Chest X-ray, AP view. Patient: 32 years old, sex F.
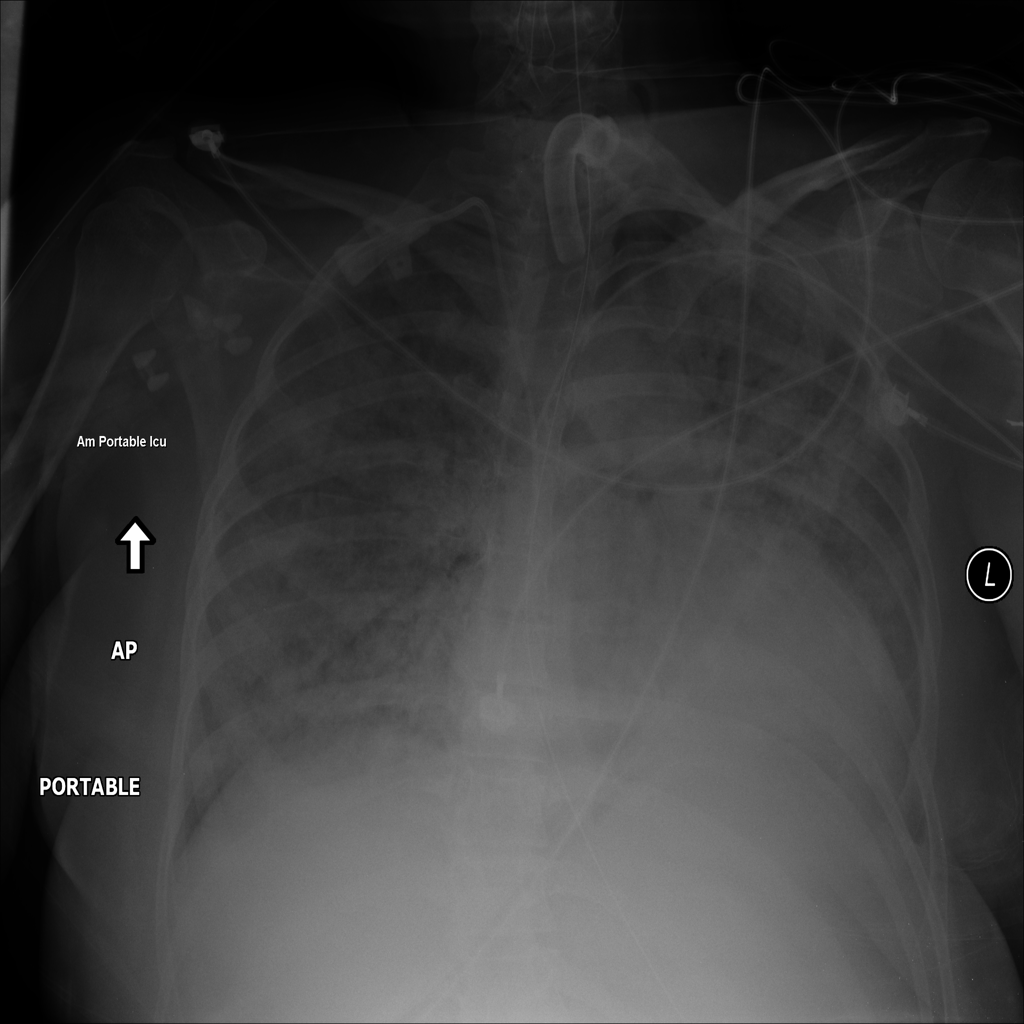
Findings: Cardiomegaly, Edema